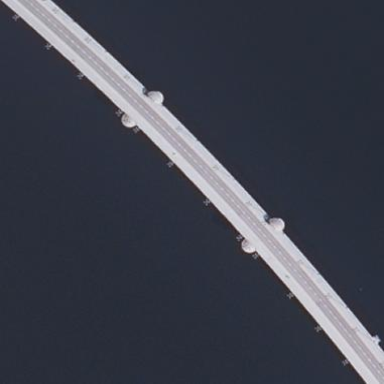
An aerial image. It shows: Cantilever beam bridge.